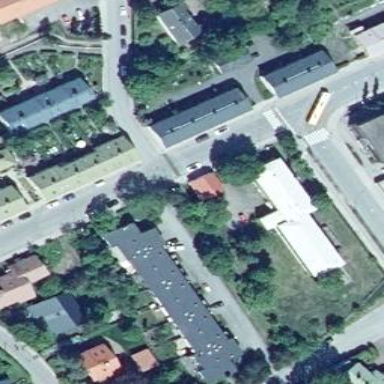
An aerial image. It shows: Terrace building.